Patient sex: F
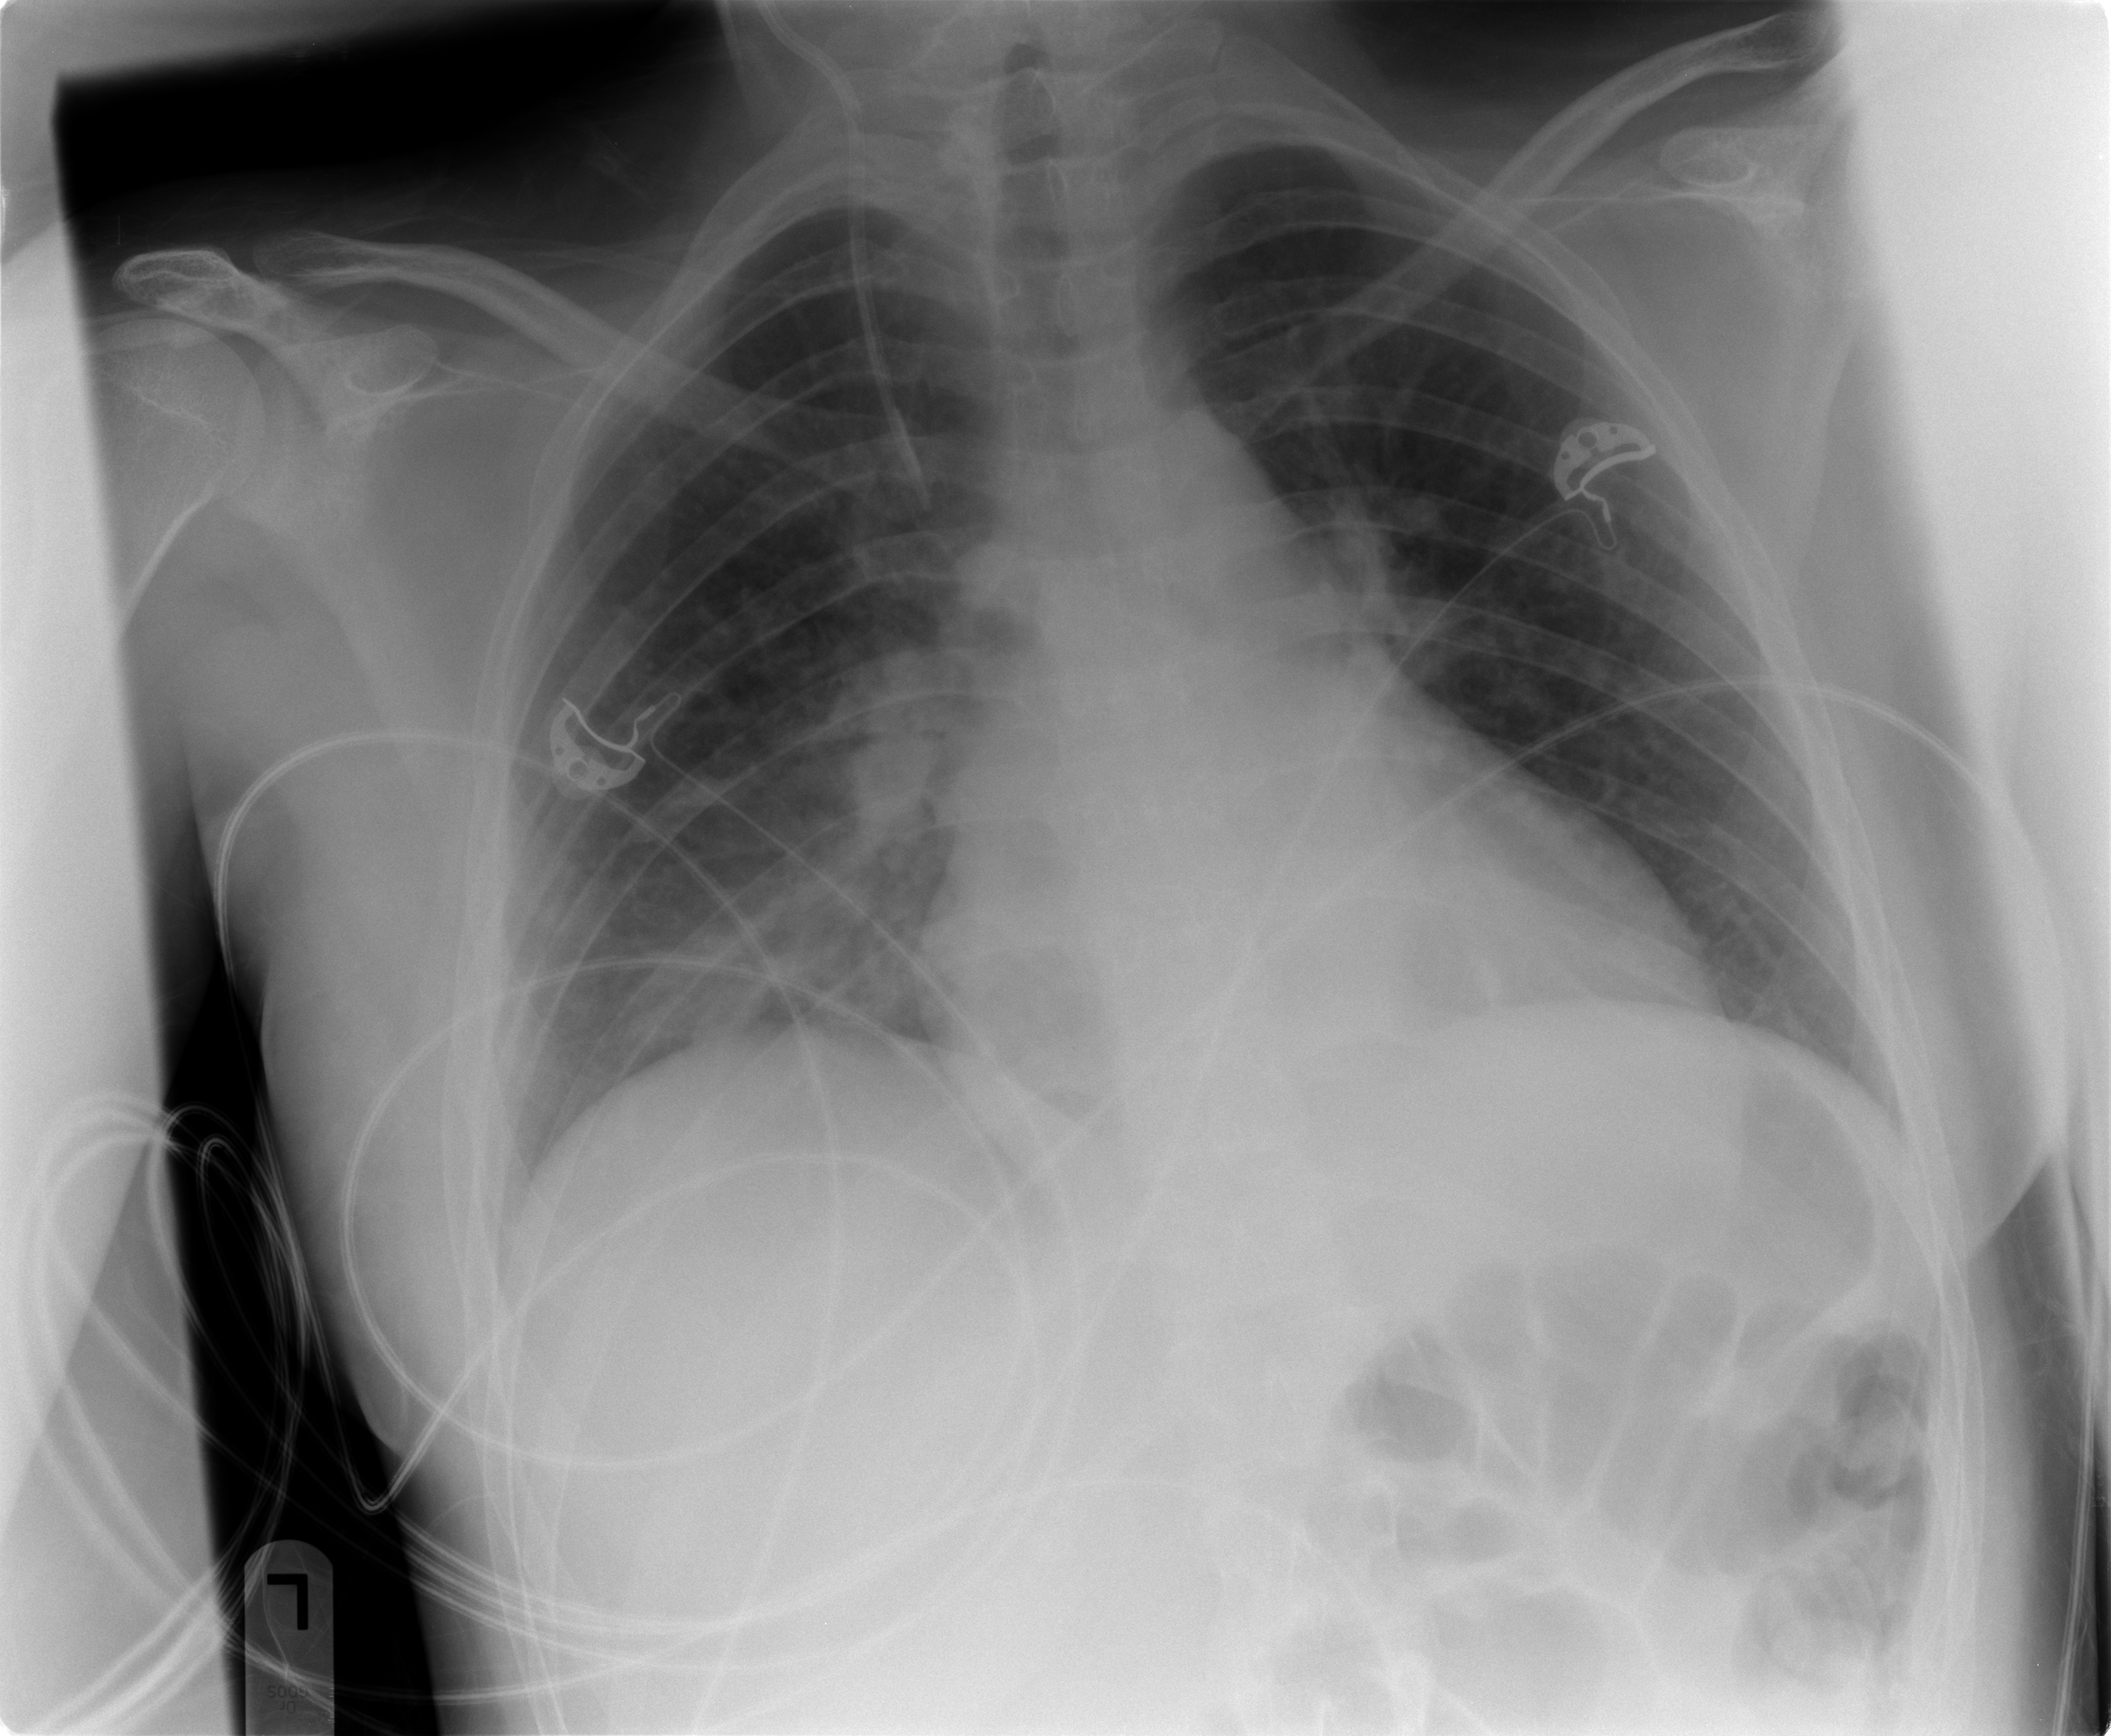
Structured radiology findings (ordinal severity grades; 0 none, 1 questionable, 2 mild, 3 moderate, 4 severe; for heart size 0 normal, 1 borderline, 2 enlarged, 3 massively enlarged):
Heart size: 2
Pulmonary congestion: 2
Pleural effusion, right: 2
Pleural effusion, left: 0
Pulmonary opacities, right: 2
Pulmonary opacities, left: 0
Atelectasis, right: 2
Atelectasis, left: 2